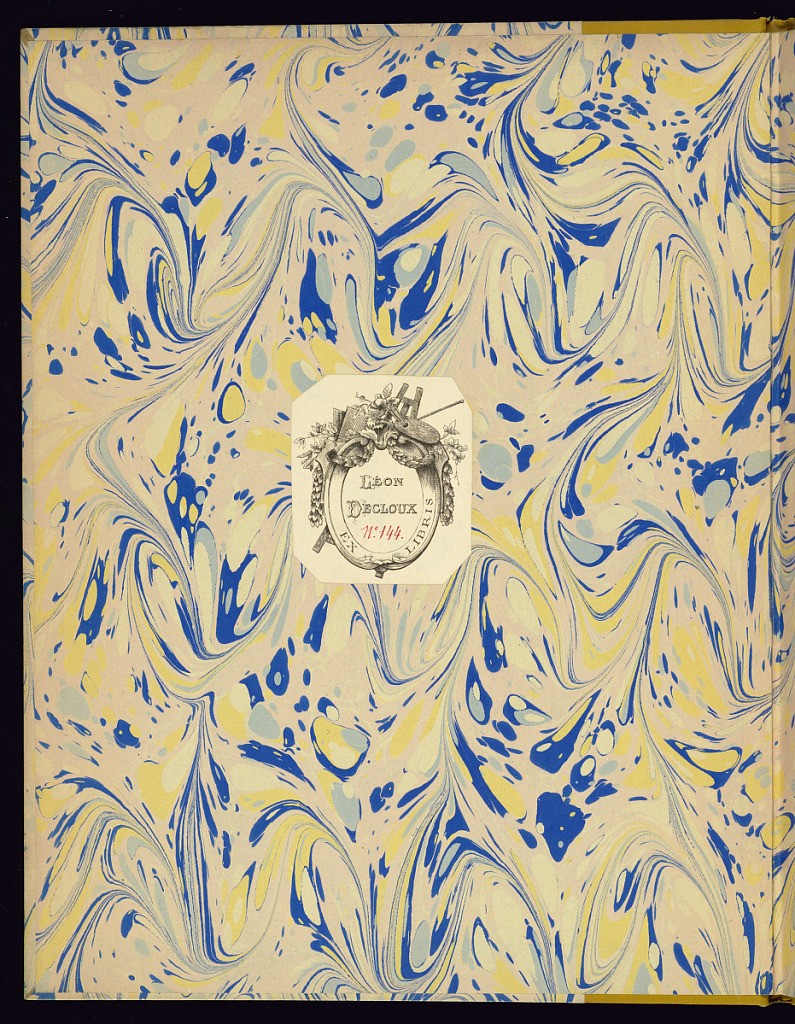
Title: SUITE DE CHEMINÉES DE DIFFÉRENTES FORMES dans le Goût Antique Composées et Gravées par Le Canu
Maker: A. Le Canu, French, active 1746 – 1768
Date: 1768
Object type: Album
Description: An album of designs for chimneypieces decorated with neo-classical motifs. The plates are titled, numbered, and signed.